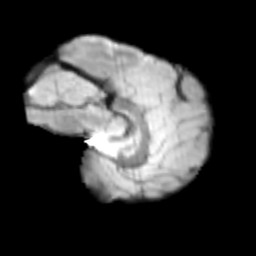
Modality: T2w
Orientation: sagittal
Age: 11
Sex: male
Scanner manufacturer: siemens
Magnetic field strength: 3 T
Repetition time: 3.8 s
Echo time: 0.07 s